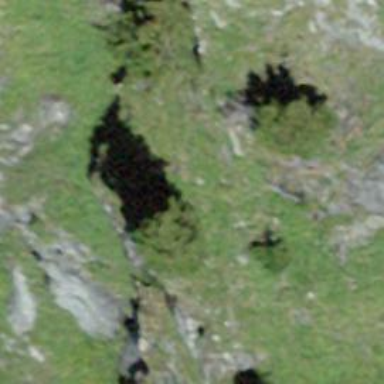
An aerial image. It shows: Single tag "natural: tree."